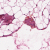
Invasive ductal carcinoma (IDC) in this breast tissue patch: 0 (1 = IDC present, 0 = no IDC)